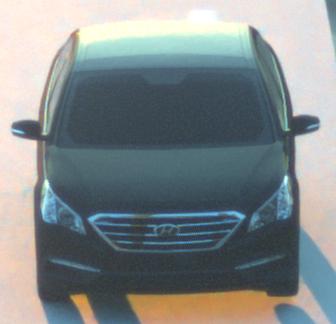
Make: Hyundai
Model: Sonata
Detailed model: Gen. 7
Model produced from: 2015
Model produced until: 2017
Doors: 4
Color: black
Road condition: dry road
Daytime: sunrise or sunset
Contrast: medium contrast